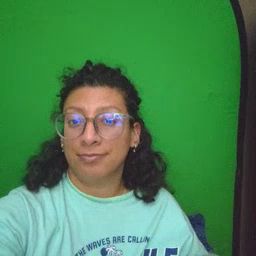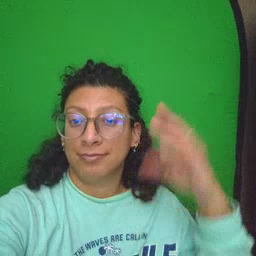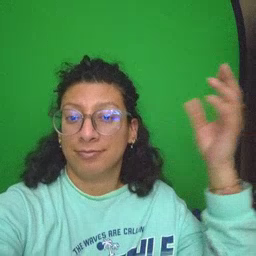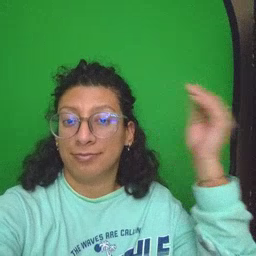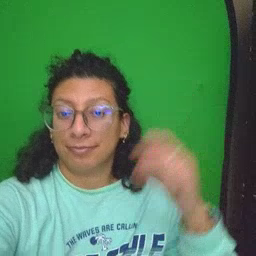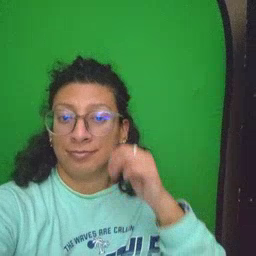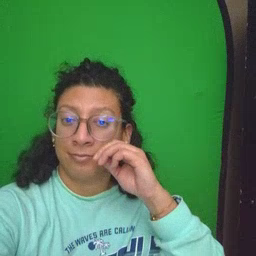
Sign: outside